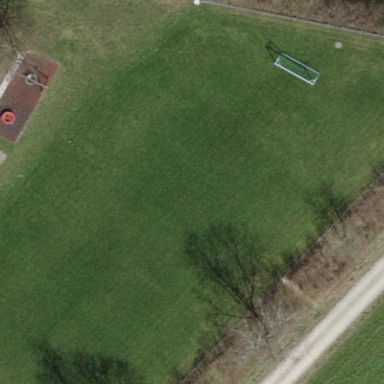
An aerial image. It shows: Multi-sport pitch with grass surface.